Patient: sex M, age 60
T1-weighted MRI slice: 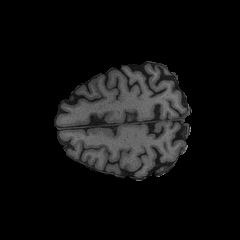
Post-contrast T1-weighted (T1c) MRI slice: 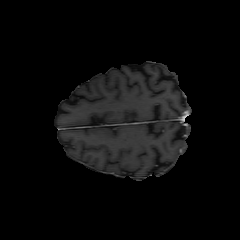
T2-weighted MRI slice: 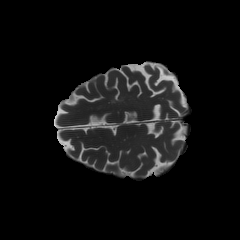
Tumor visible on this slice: no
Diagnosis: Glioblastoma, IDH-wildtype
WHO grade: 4